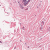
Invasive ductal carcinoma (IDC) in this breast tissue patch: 0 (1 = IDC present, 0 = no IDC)